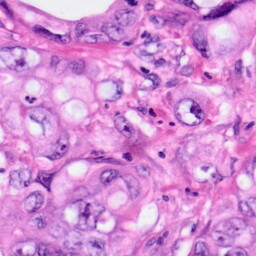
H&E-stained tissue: Pancreatic